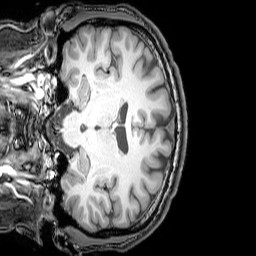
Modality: T1w
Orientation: coronal
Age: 26
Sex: male
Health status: healthy
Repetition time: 0.081 s
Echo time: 0.037 s